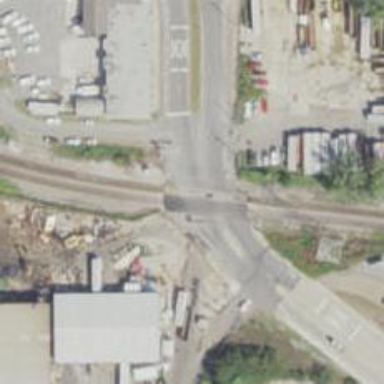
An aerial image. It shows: Railway level crossing.